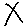
Label: line